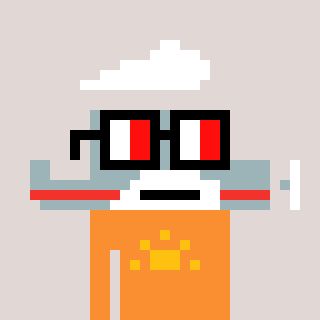
a pixel art character with square glasses with black frames and red eyes, a plane-shaped head and a orange-colored body on a warm background